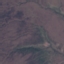
Land use / land cover class: HerbaceousVegetation